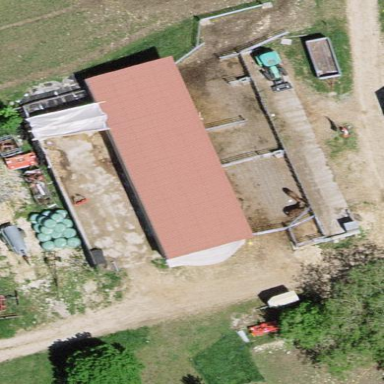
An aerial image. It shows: Cowshed building.